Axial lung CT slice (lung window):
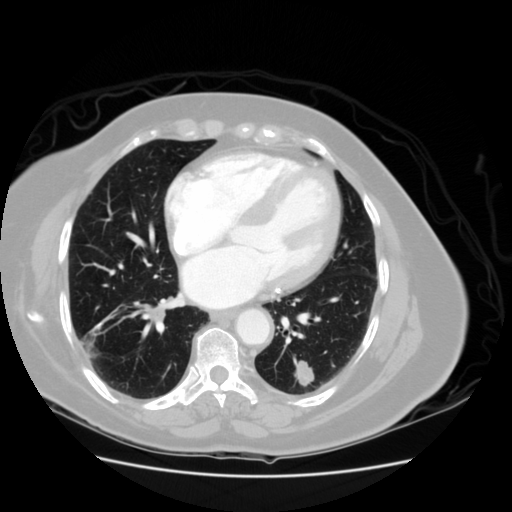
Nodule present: yes
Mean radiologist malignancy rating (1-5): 4